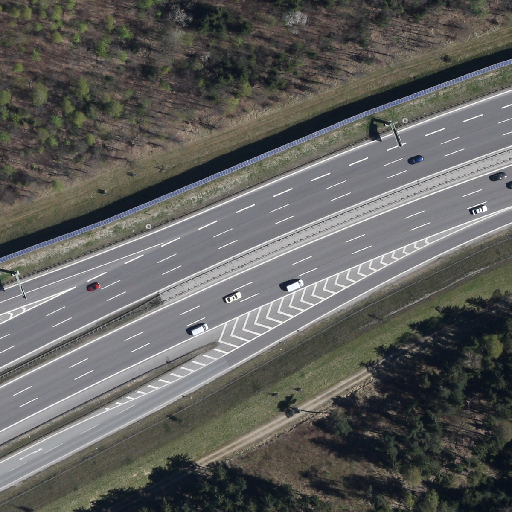
Referring expression: van